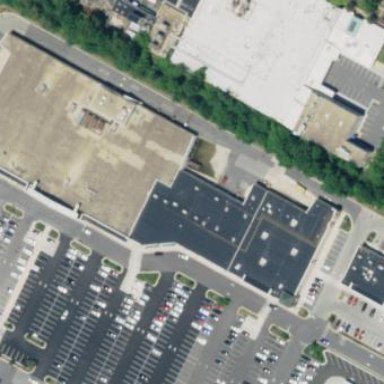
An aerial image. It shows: Supermarket building.